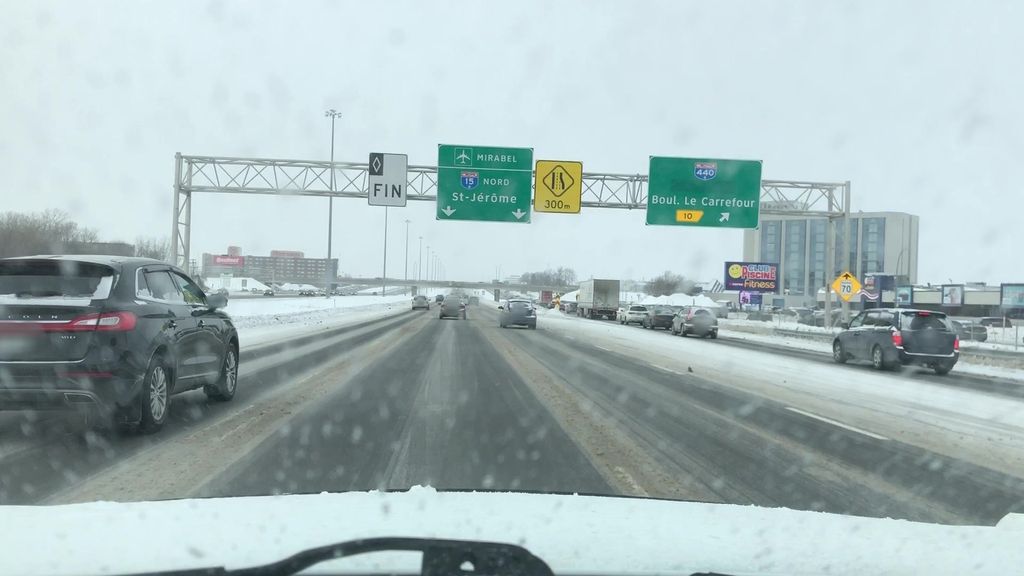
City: montreal